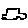
Label: car